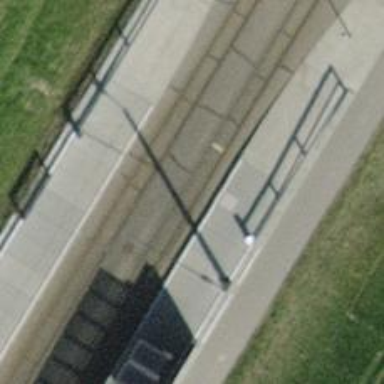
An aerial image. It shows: Tram stop for public transport.